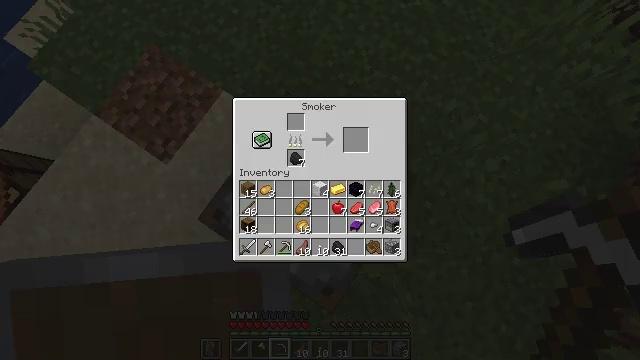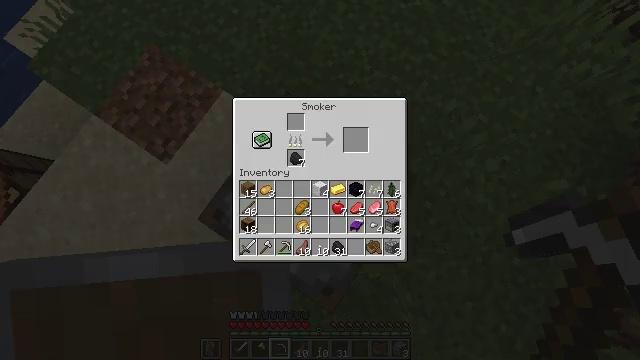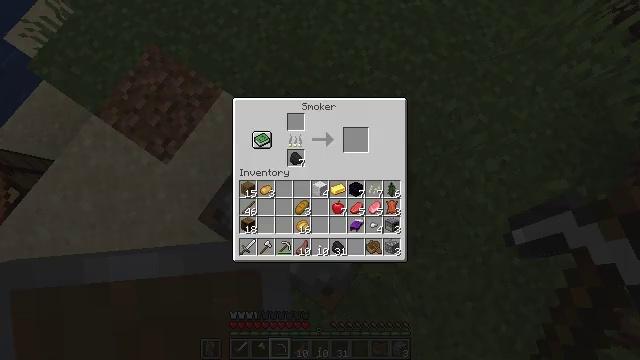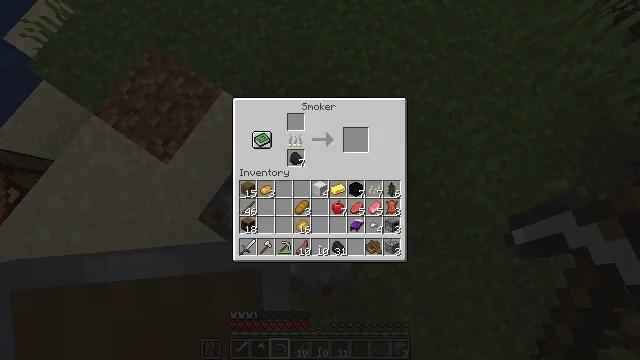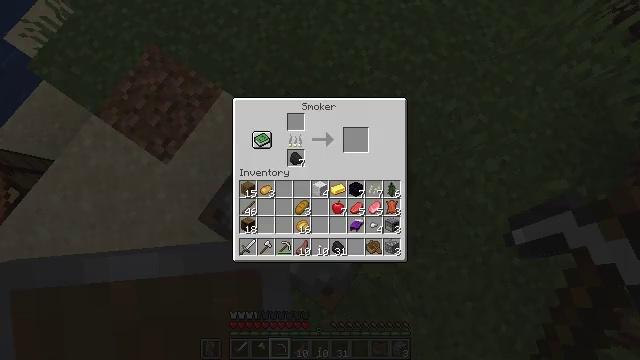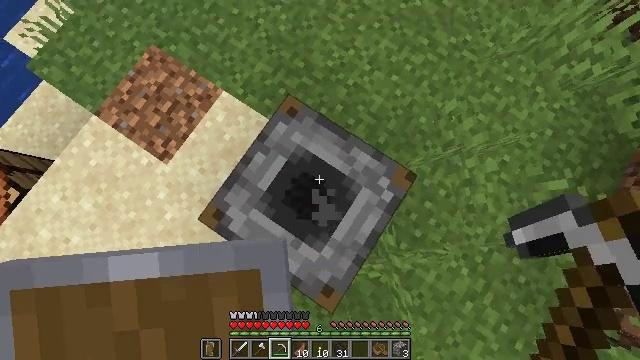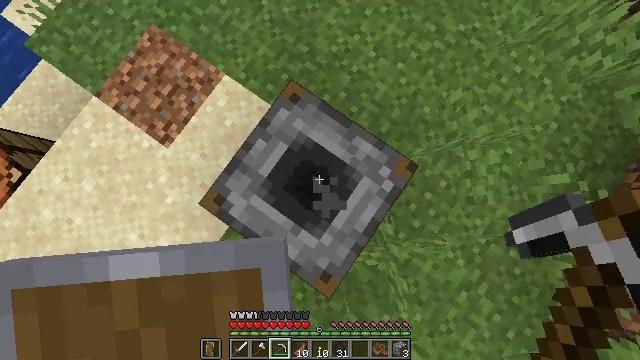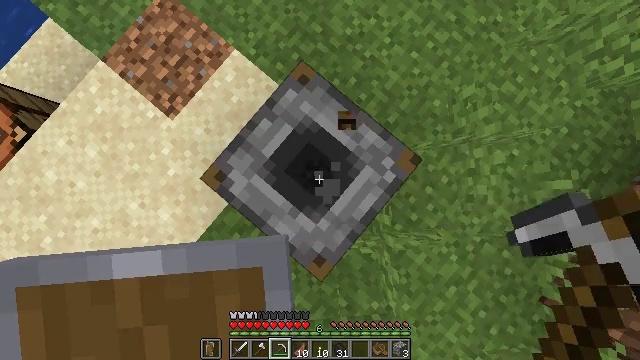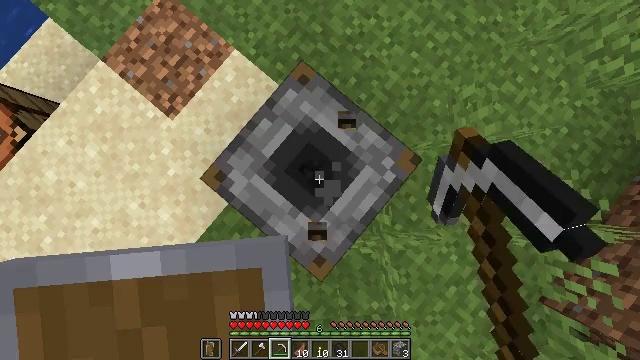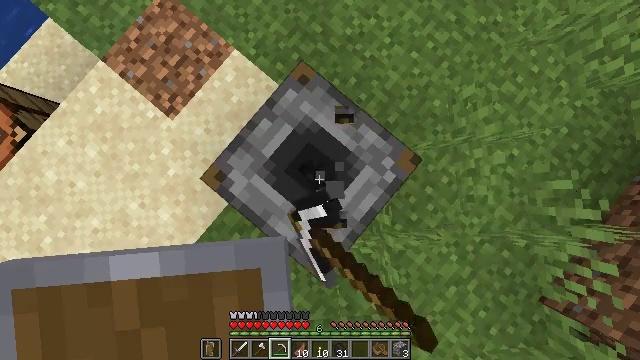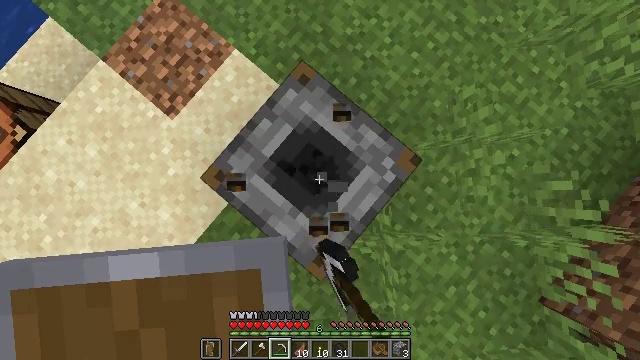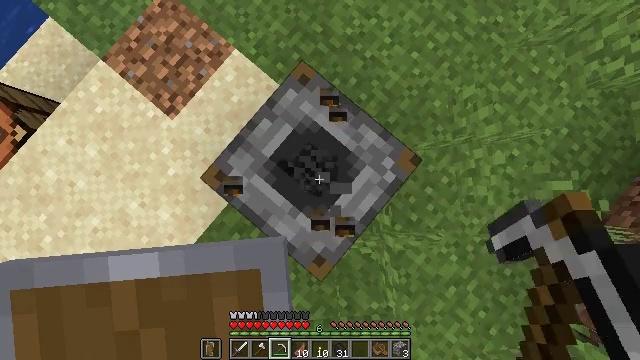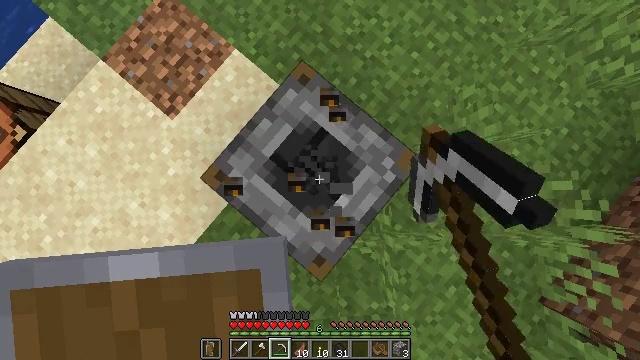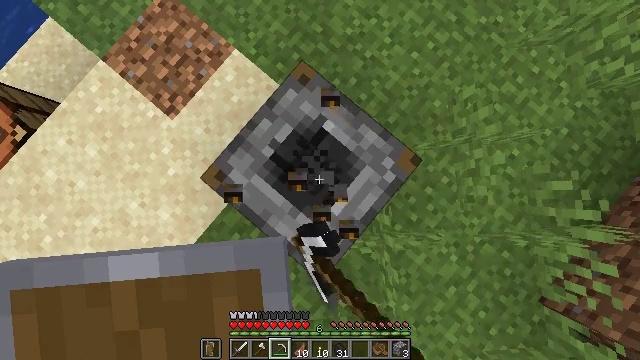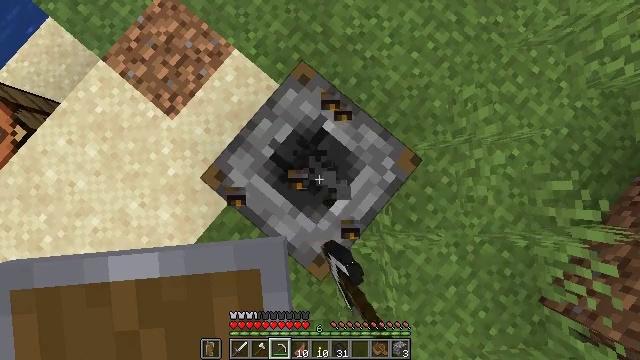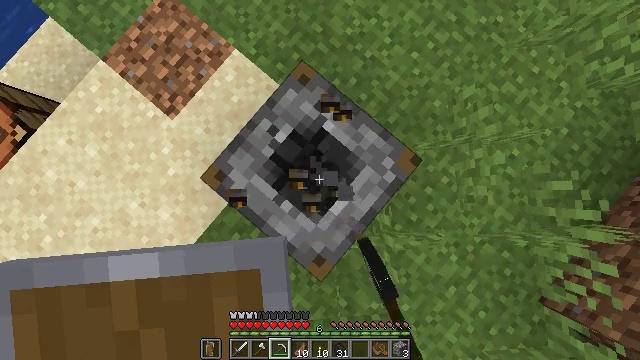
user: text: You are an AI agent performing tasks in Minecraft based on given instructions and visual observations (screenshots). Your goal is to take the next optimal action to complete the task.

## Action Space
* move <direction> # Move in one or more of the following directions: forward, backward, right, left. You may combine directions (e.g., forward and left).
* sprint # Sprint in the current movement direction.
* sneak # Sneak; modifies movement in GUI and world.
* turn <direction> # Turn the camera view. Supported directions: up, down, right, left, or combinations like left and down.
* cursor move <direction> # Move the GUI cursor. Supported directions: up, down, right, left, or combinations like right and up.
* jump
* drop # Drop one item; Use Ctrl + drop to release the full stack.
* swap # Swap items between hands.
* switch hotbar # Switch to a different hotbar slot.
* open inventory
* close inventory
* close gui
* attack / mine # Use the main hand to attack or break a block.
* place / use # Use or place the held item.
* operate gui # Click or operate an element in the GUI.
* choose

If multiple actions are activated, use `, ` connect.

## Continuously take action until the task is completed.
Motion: motion action
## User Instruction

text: Break the smoker to collect it.
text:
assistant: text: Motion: open gui
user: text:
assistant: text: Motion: no_op
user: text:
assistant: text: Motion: no_op
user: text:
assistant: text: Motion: no_op
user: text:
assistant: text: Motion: no_op
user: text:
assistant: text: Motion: turn left and down, close gui
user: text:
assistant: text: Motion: turn left and down, attack / mine, open inventory
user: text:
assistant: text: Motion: attack / mine
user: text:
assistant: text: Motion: attack / mine
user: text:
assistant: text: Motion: attack / mine
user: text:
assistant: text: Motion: attack / mine
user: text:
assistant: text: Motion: attack / mine
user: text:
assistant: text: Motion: attack / mine
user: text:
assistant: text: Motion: attack / mine
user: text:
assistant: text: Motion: attack / mine
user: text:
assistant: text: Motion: attack / mine
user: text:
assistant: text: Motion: attack / mine
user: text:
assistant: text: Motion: attack / mine
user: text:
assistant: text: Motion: attack / mine
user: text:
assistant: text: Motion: attack / mine
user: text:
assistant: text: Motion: attack / mine
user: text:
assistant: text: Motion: attack / mine
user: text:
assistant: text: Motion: attack / mine
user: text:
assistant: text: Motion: attack / mine
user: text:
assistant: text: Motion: attack / mine
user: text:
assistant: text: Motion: attack / mine
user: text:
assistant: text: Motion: attack / mine
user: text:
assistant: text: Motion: attack / mine
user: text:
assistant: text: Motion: attack / mine